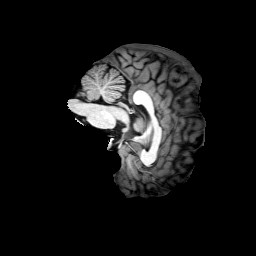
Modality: T1w
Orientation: sagittal
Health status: ill
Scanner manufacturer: siemens
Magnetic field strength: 3 T
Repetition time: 2 s
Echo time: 0.00303 s